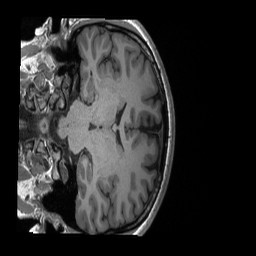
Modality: T1w
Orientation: coronal
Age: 26
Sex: female
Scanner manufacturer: siemens
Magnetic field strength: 3 T
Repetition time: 2.4 s
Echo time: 0.00224 s